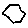
Label: hexagon